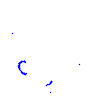
Particle: proton